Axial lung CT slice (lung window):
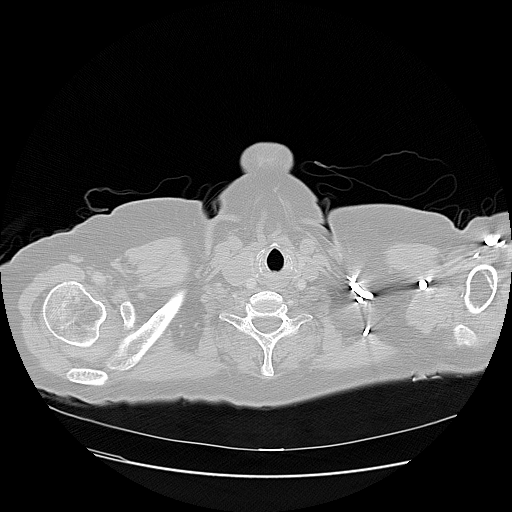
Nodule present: no